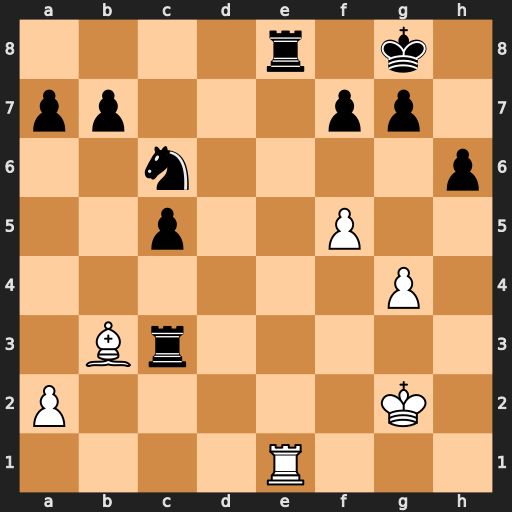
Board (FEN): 4r1k1/pp3pp1/2n4p/2p2P2/6P1/1Br5/P5K1/4R3
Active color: w
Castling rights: -
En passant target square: -
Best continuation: Rxe8+ Kh7 Bxf7 g5 f6